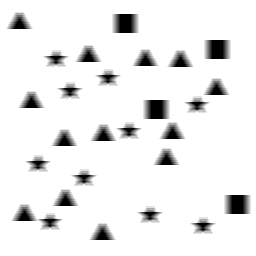
Squares: 4
Triangles: 13
Stars: 10
Total shapes: 27